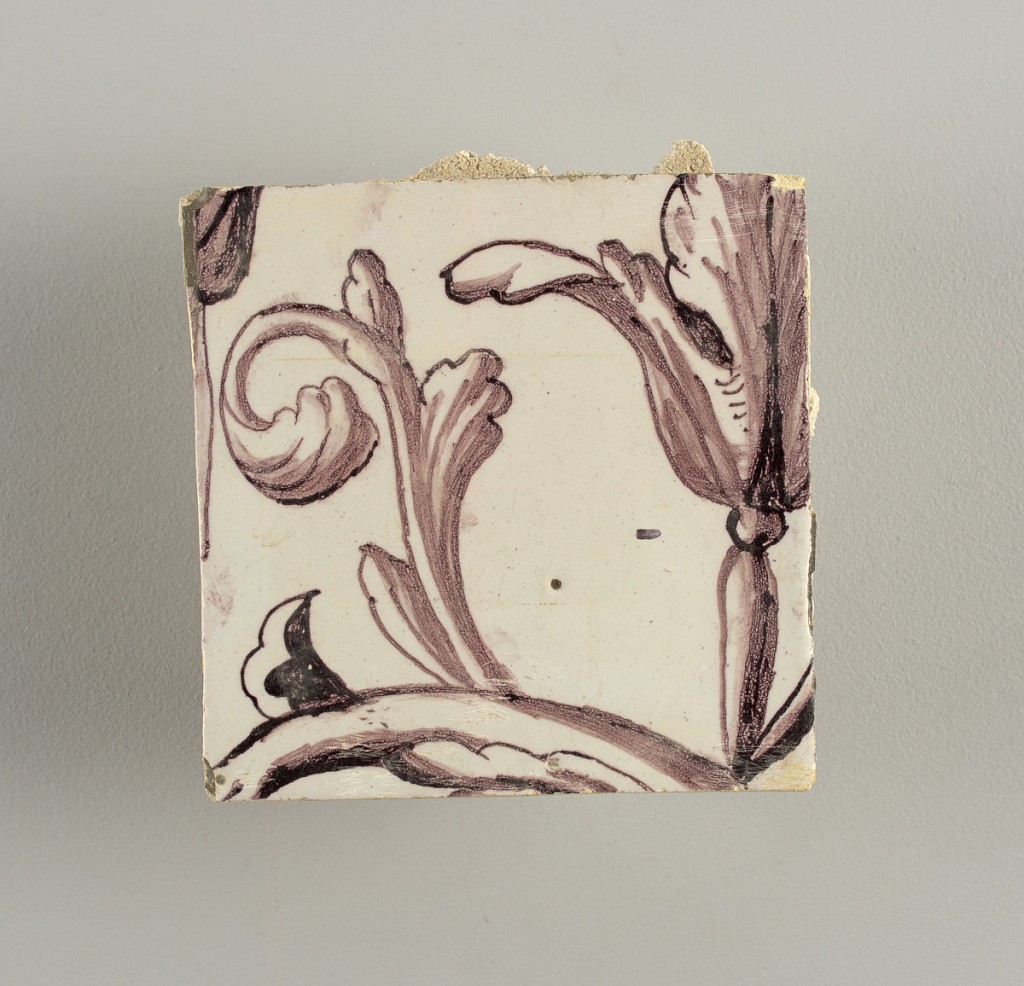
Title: Wall facing
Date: ca. 1725
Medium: Tin-glazed earthenware, underglaze
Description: Horizontal rectangle.  Thirty-seven tiles wide and twenty-one high with opening for door or window nineteen and one-half tiles high and twelve wide.  To left and right of opening, centered canopy above. Left, woman representing Hope, right, a sculputure urn.  Centered above opening, a mascaron.  Arabesque design of foliage.